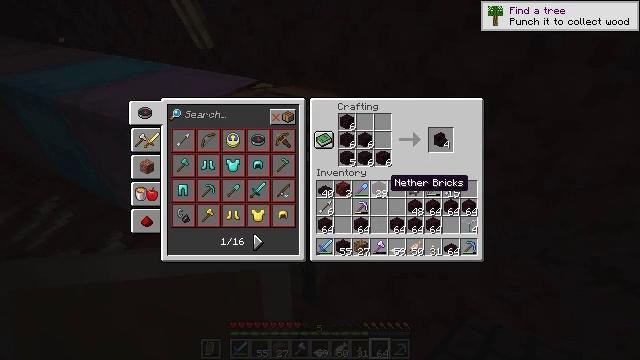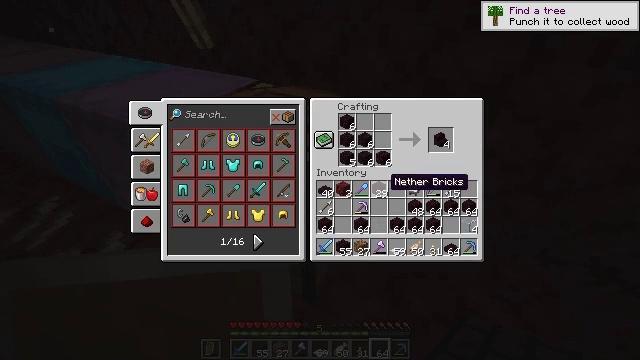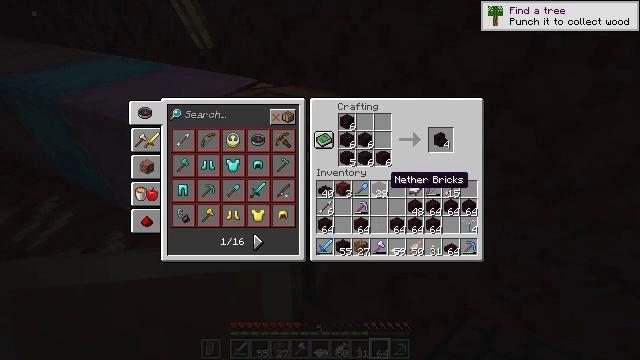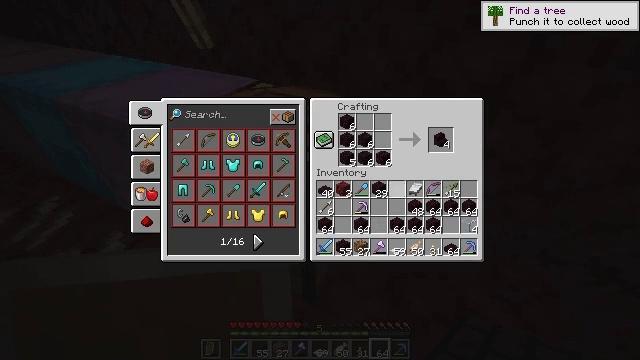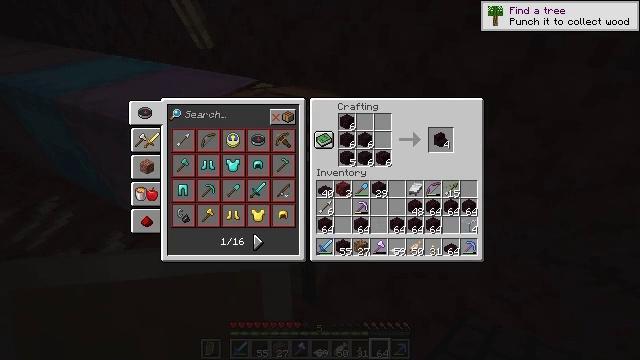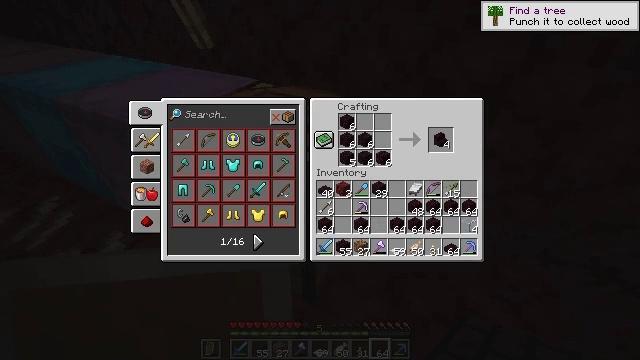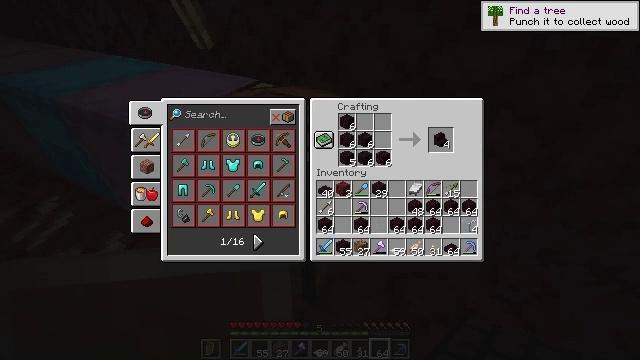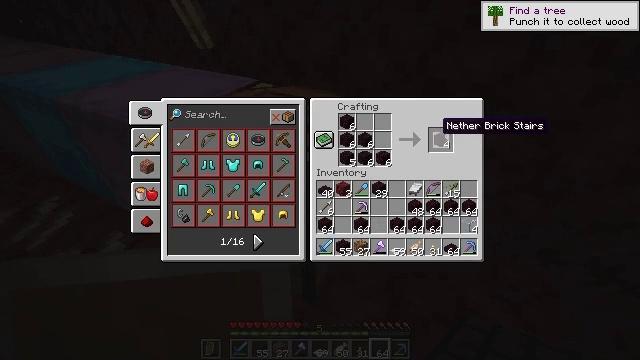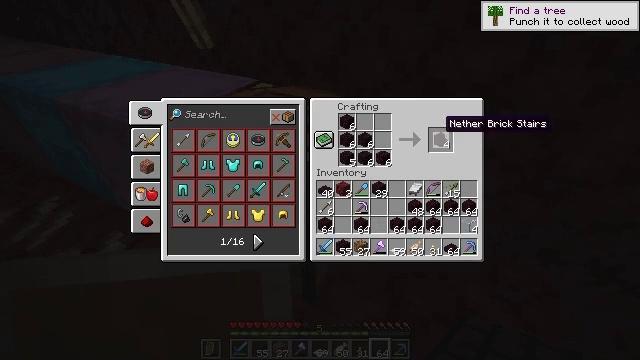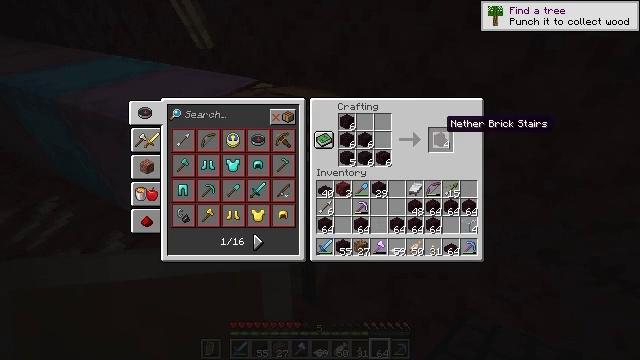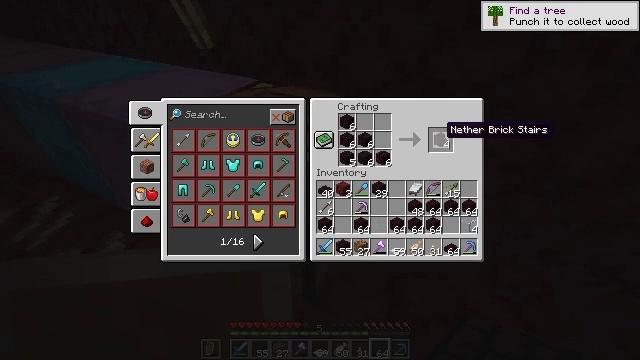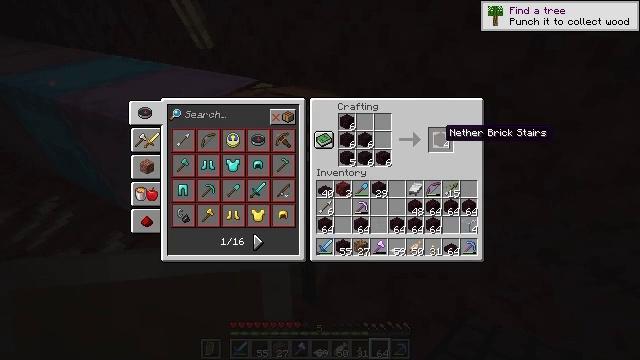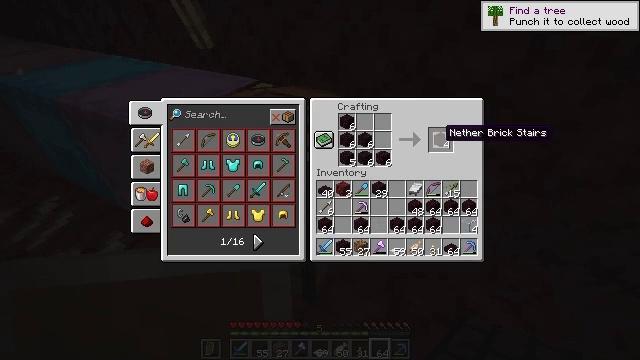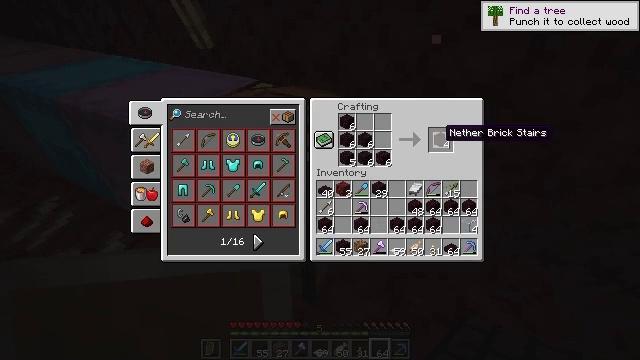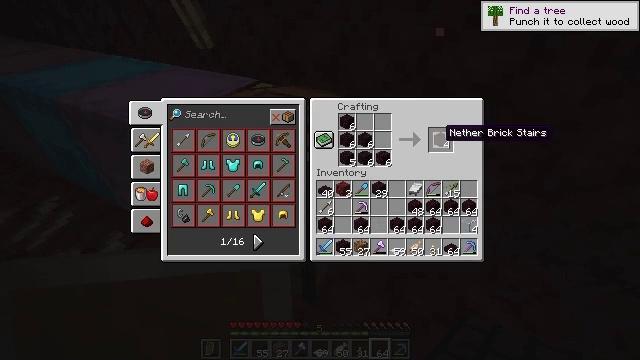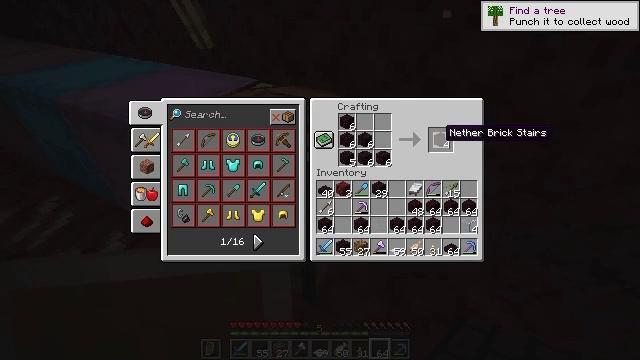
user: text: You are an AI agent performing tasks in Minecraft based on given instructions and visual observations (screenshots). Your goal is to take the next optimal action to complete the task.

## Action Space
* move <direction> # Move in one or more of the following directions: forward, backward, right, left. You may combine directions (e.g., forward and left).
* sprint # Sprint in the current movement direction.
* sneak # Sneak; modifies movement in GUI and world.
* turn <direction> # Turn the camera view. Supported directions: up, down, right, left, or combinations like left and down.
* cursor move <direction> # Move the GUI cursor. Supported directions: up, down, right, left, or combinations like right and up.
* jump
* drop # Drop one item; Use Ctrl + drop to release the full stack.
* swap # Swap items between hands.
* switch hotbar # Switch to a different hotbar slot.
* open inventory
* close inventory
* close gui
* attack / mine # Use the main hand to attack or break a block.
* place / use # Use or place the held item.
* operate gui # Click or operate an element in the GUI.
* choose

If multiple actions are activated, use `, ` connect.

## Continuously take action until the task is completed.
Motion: motion action
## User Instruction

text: Assemble nether brick stairs on a crafting table.
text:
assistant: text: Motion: no_op
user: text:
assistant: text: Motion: no_op
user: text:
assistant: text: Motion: sneak
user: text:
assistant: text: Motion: sneak, cursor move right and up
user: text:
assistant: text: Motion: sneak, cursor move right and up
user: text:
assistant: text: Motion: sneak, cursor move right and up
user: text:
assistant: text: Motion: sneak
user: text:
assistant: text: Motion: sneak
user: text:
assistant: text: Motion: sneak
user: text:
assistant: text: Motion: sneak
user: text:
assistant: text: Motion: sneak
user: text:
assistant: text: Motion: sneak
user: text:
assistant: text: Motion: sneak
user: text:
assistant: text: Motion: sneak
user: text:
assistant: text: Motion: sneak
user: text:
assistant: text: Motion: sneak
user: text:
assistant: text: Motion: sneak
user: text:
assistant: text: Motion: sneak
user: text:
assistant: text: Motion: sneak
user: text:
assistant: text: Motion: sneak, choose
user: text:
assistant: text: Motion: sneak, choose
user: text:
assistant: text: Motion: sneak
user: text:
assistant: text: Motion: sneak
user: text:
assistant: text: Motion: sneak
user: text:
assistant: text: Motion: sneak
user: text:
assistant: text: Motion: sneak
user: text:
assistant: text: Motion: sneak, cursor move left
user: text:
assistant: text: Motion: sneak, cursor move left
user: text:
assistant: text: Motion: cursor move left
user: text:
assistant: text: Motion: cursor move left